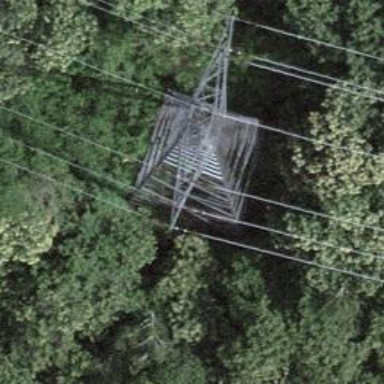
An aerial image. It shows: Power line is depicted.